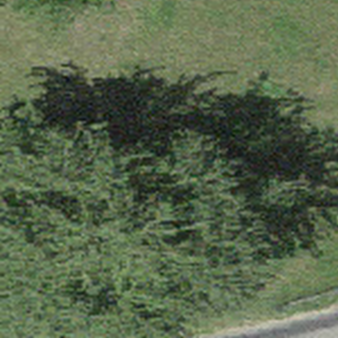
Label: other